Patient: sex F, age 60
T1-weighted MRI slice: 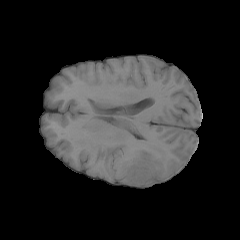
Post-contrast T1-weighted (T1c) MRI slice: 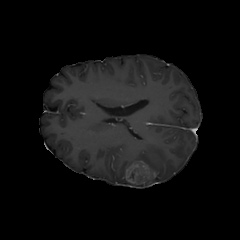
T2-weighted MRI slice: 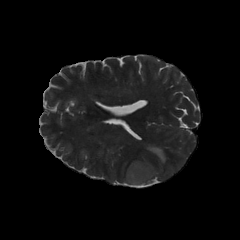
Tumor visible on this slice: yes
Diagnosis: Glioblastoma, IDH-wildtype
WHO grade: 4